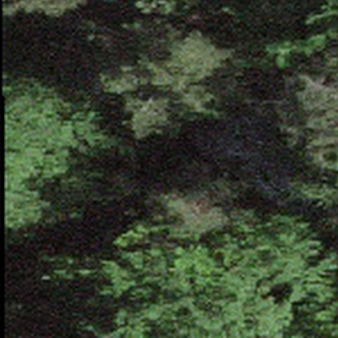
Label: other